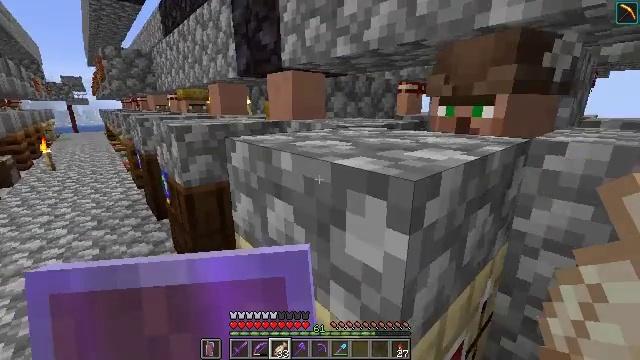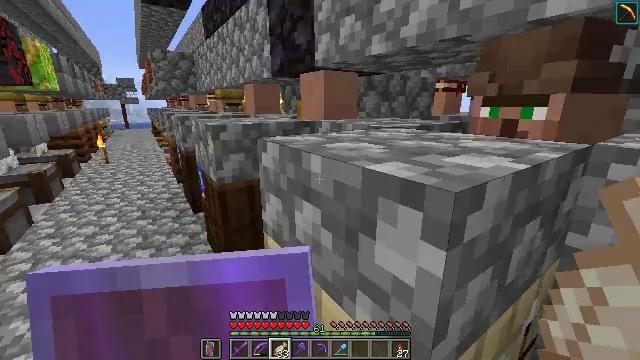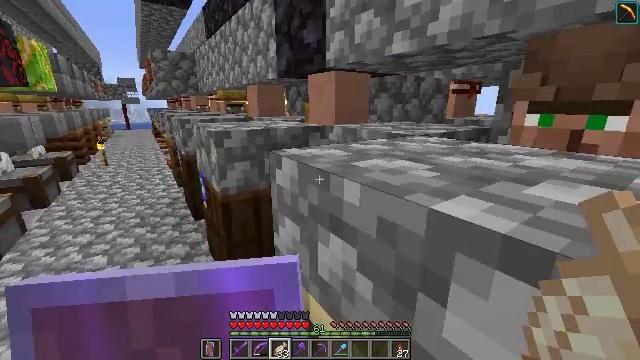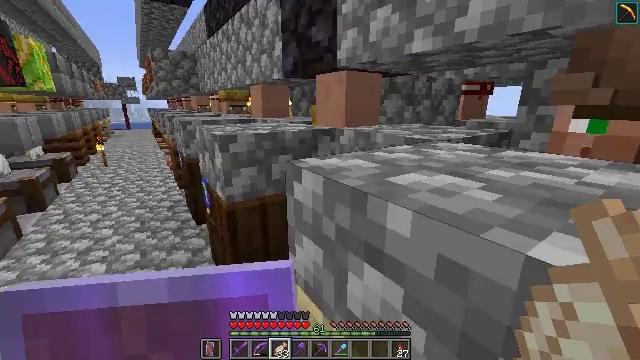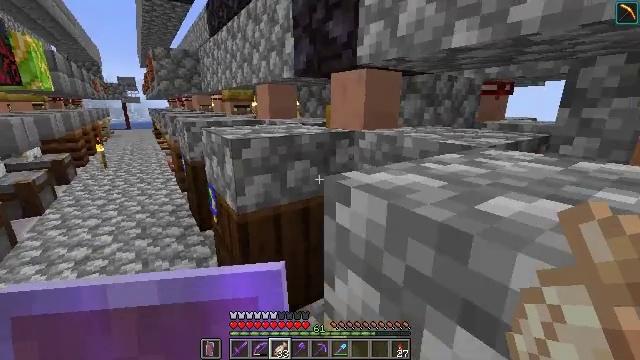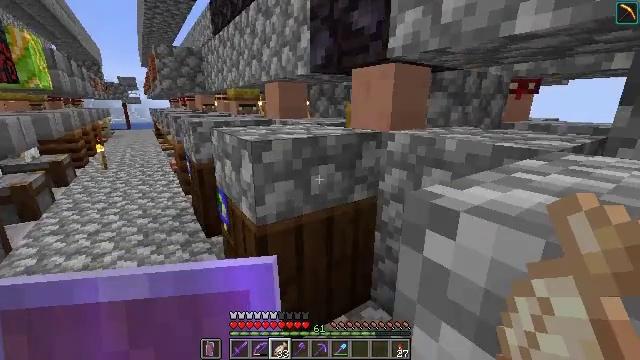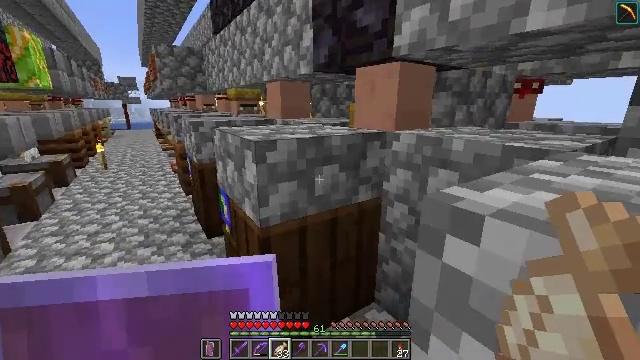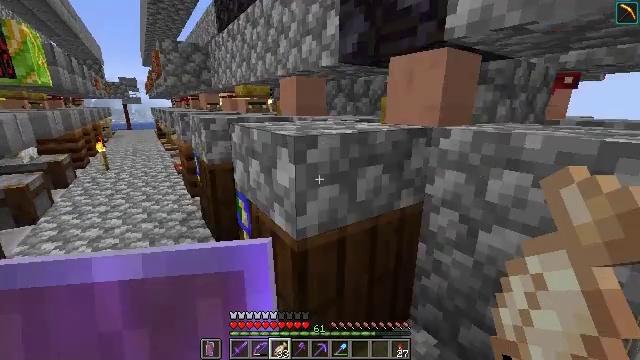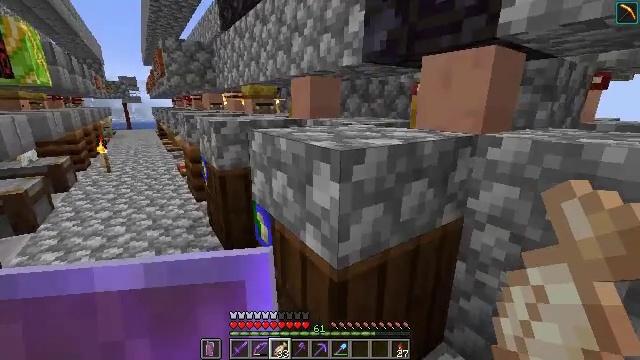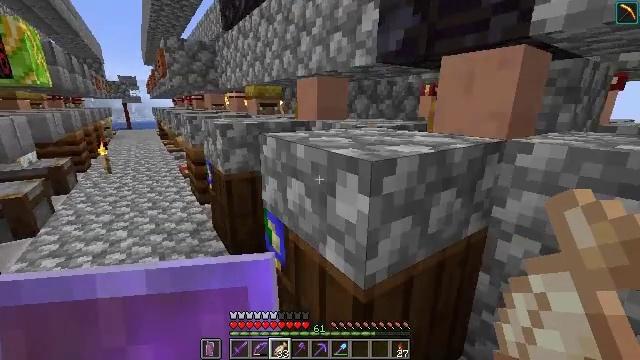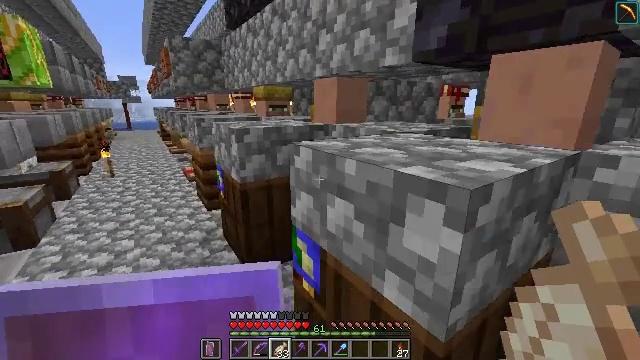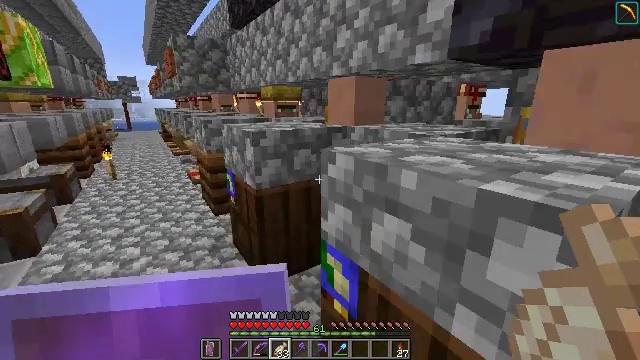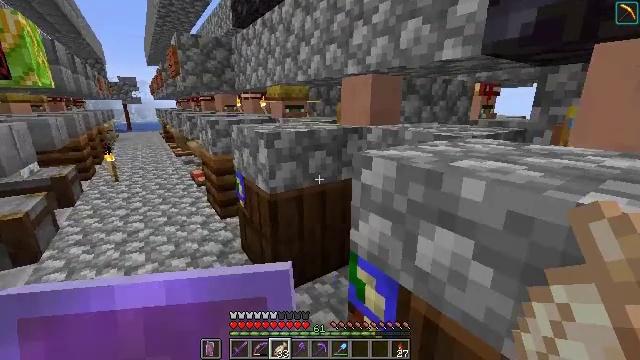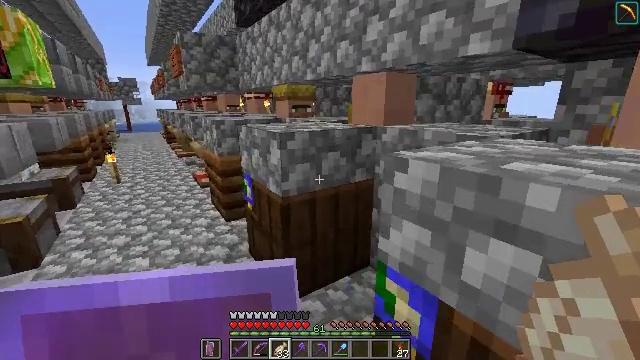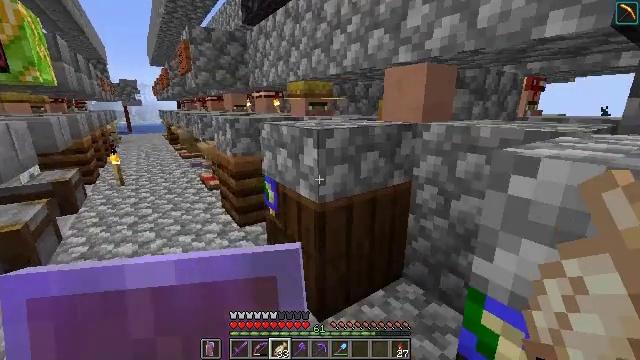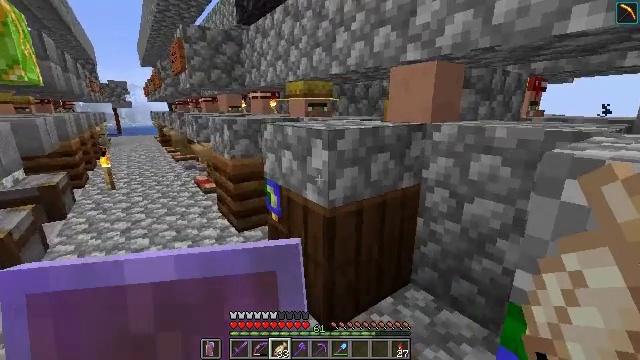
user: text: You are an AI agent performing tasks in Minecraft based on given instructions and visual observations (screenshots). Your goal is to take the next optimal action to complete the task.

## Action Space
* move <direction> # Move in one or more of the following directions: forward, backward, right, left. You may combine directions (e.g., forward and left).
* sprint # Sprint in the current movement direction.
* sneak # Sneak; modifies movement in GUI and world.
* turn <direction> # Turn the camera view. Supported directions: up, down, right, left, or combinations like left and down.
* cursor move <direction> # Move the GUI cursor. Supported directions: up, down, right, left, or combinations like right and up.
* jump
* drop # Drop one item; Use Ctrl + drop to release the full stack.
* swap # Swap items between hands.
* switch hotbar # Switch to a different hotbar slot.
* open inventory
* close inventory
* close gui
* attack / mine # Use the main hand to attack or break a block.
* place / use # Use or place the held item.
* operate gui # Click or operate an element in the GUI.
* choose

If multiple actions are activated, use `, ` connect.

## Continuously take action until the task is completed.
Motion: motion action
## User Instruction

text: To obtain a map, craft it using the right materials on a crafting table.
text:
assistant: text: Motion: move forward and move left, turn left
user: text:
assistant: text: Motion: move forward and move left
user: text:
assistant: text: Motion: move forward and move left
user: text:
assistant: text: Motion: move forward and move left
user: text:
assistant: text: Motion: move forward and move left
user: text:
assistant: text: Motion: move forward and move left
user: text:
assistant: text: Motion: move forward and move left
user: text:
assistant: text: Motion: move forward and move left
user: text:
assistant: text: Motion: move forward and move left
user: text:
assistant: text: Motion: move forward and move left
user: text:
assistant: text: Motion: move forward and move left
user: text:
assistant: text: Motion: move forward and move left
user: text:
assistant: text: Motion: move forward and move left
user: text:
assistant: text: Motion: move forward and move left
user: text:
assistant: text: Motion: move forward and move left, turn right
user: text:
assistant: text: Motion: move forward and move left, turn right and up
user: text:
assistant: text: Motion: move forward, turn right and up
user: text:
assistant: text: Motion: move forward, turn right and up
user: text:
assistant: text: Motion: move forward, turn right and up
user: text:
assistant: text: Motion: move forward, turn right
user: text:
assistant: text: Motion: move forward
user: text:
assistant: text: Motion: move forward
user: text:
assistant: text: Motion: move forward
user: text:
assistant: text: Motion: move forward, turn left and up
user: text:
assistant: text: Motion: move forward, turn left and up
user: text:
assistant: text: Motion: move forward, turn left
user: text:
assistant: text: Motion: turn left
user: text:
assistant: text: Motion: no_op
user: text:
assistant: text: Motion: no_op
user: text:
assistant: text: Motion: use / place